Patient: sex M, age 57
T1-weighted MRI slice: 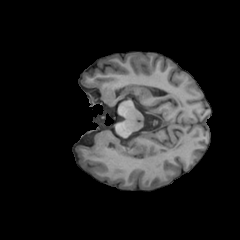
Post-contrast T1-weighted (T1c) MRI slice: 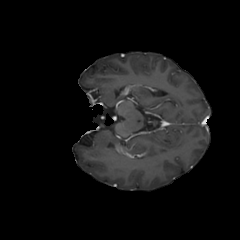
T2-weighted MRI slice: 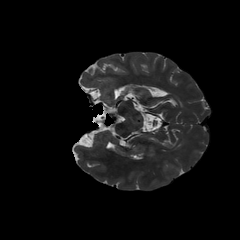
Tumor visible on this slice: no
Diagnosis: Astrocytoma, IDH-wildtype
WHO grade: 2